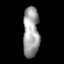
Tissue: lung
Cell type: Epithelial cells
Senescence score: 0.2405
Nuclear area (px): 800
Mean DAPI intensity: 158.872